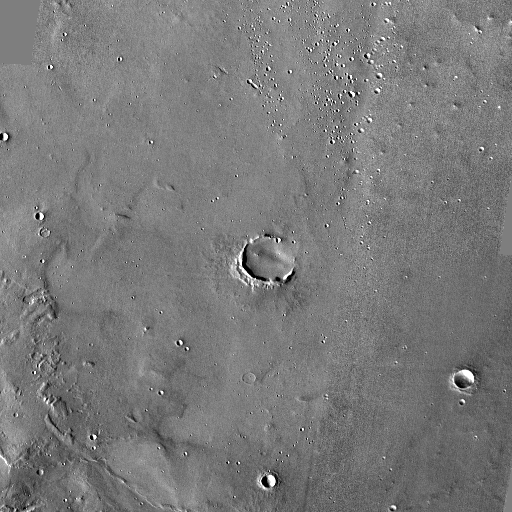
Crater classes present: Background, Other, Layered, Buried, Secondary